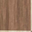
Piece: xx